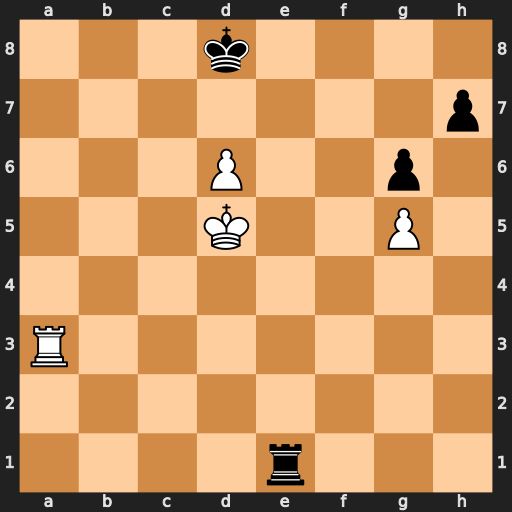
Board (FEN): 3k4/7p/3P2p1/3K2P1/8/R7/8/4r3
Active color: w
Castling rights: -
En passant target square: -
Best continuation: Ra8+ Kd7 Ra7+